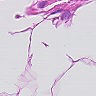
Metastatic tissue present: no